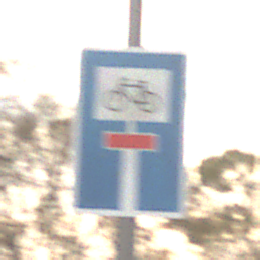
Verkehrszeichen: SackgasseRadverkehrDurchlaessig
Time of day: MorningAfternoon
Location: Outdoor (Nature)
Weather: Overcast
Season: NotSpecified
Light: Natural